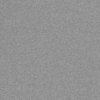
Label: dusty